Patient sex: M
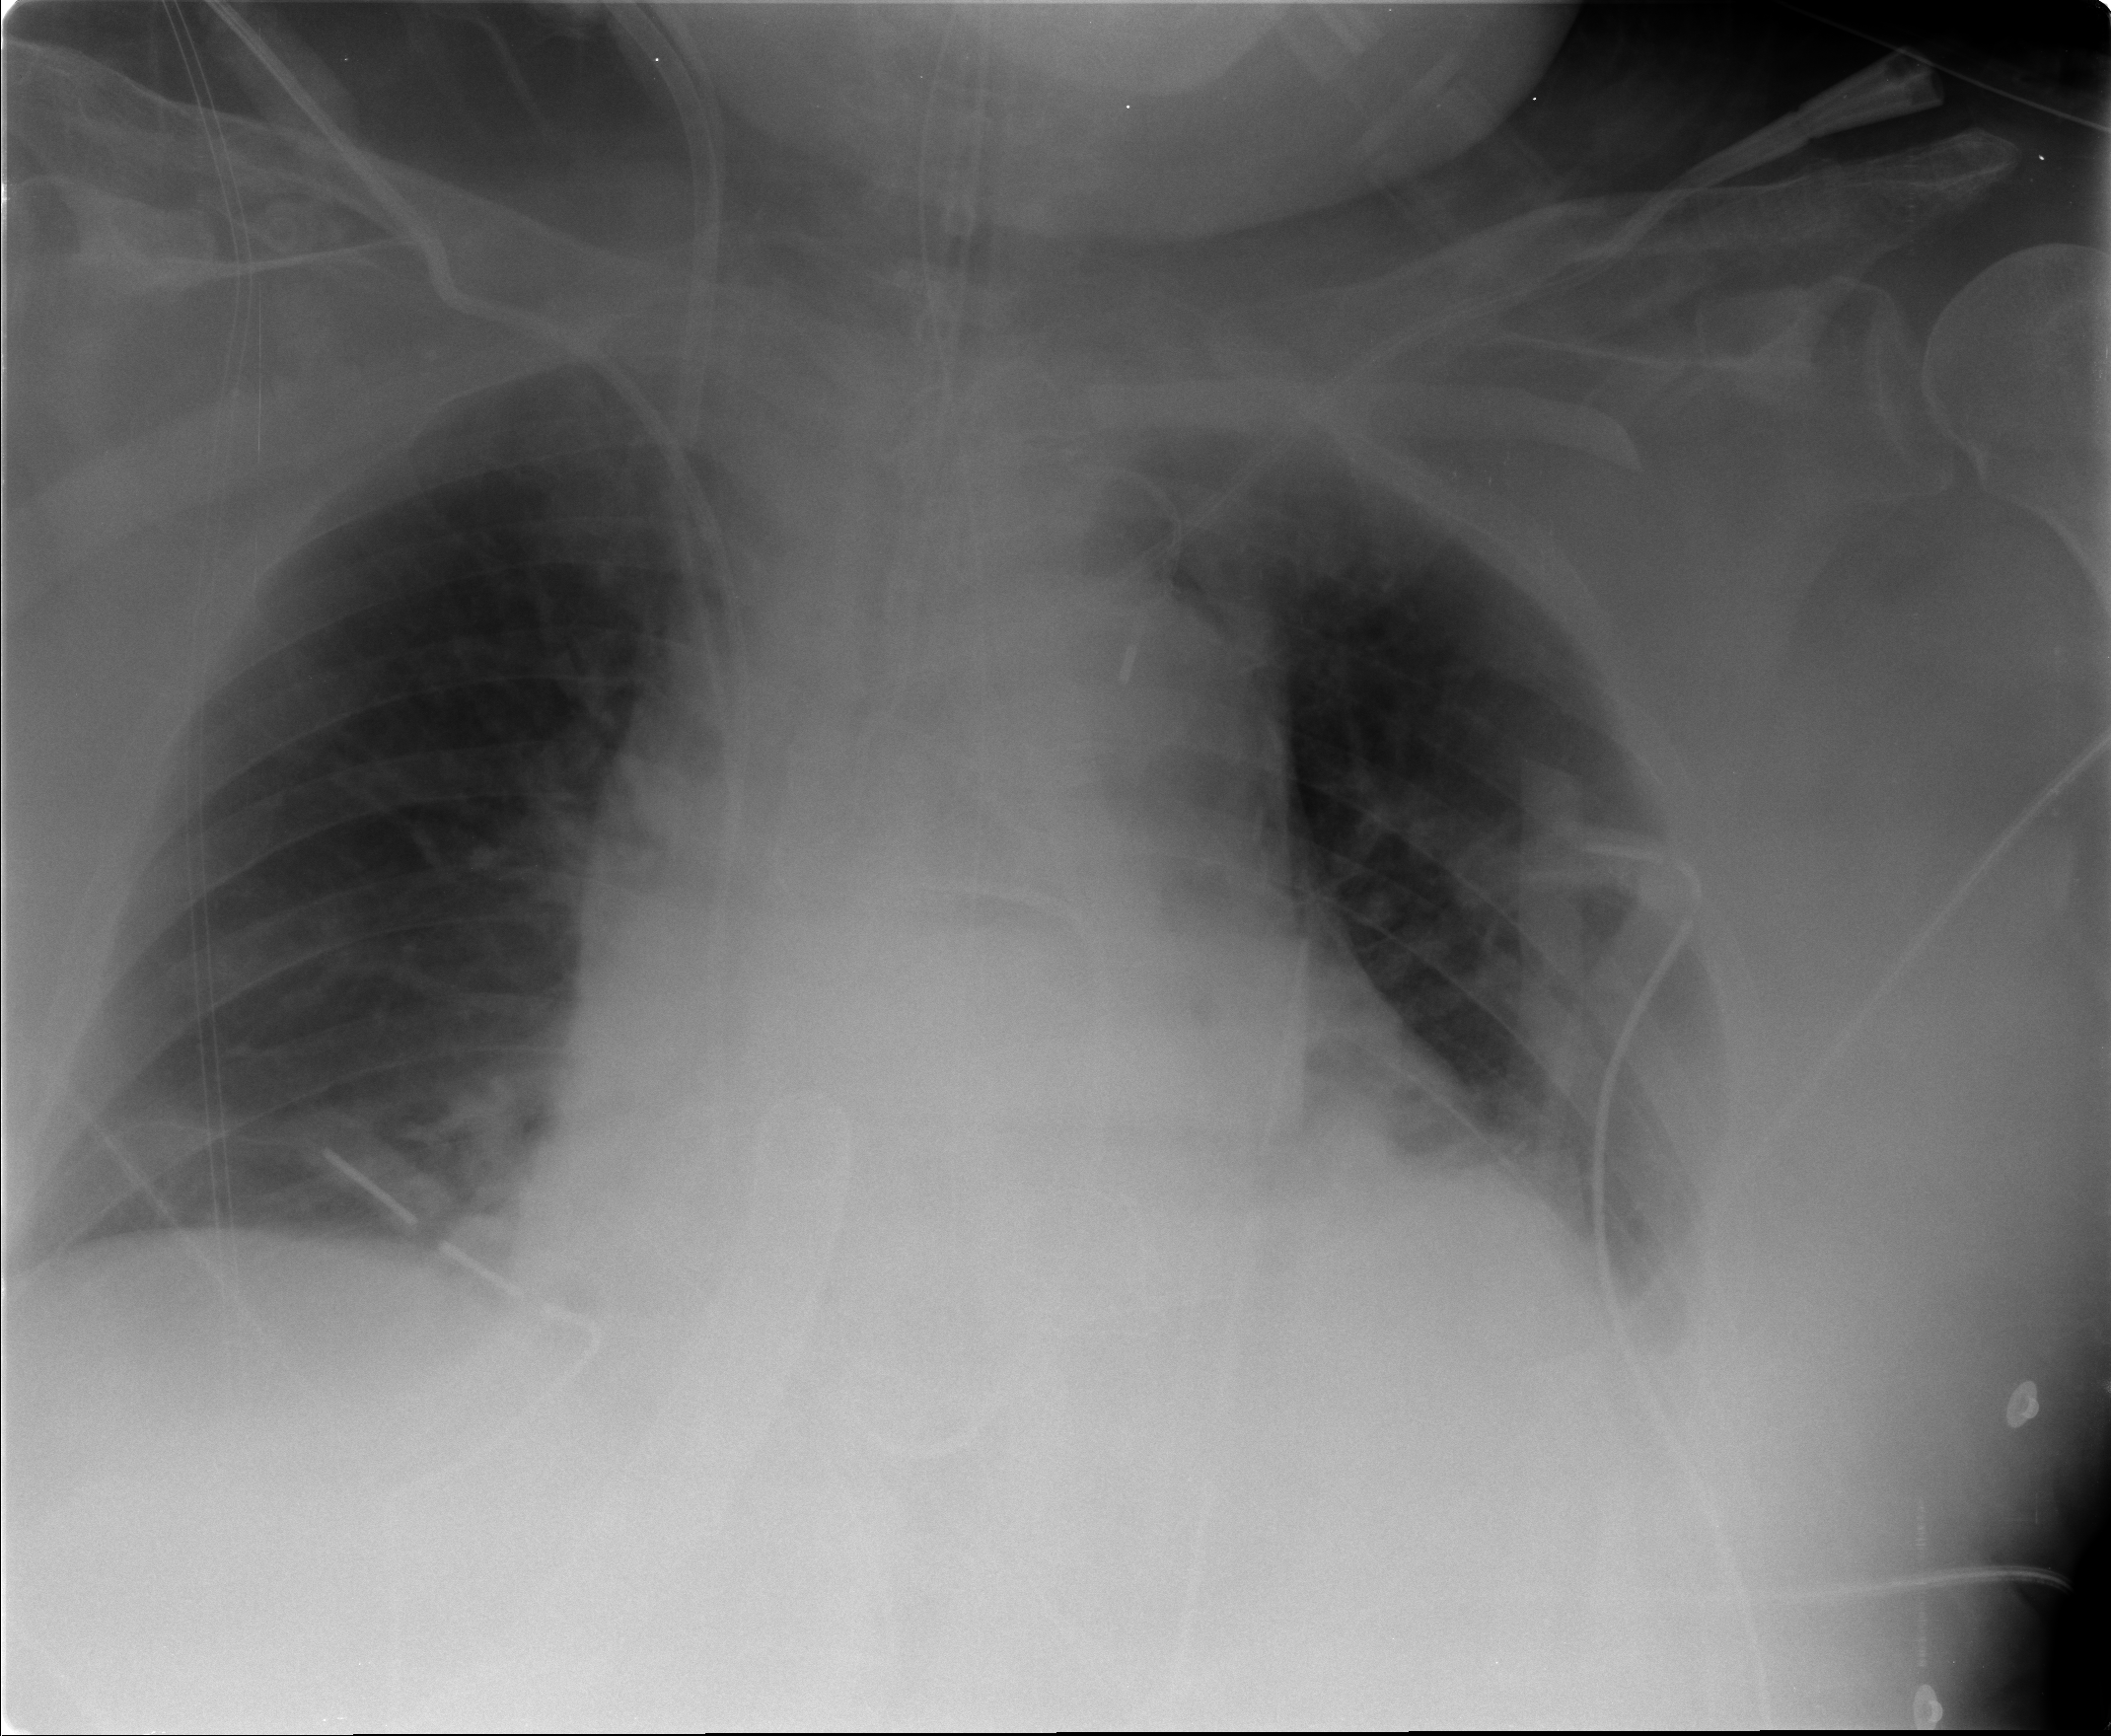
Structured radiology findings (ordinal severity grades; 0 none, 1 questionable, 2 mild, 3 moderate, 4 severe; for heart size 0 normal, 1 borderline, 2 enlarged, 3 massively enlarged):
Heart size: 3
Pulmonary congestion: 1
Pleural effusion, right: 0
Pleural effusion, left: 2
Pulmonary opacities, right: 0
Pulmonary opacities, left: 0
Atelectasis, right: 2
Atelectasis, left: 2